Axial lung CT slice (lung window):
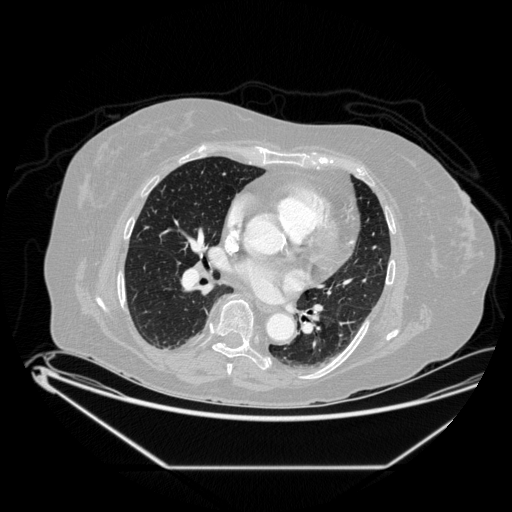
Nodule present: no